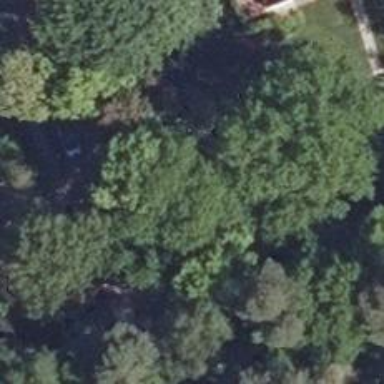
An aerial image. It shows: Single tag "natural: tree."